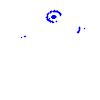
Particle: pion